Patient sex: M
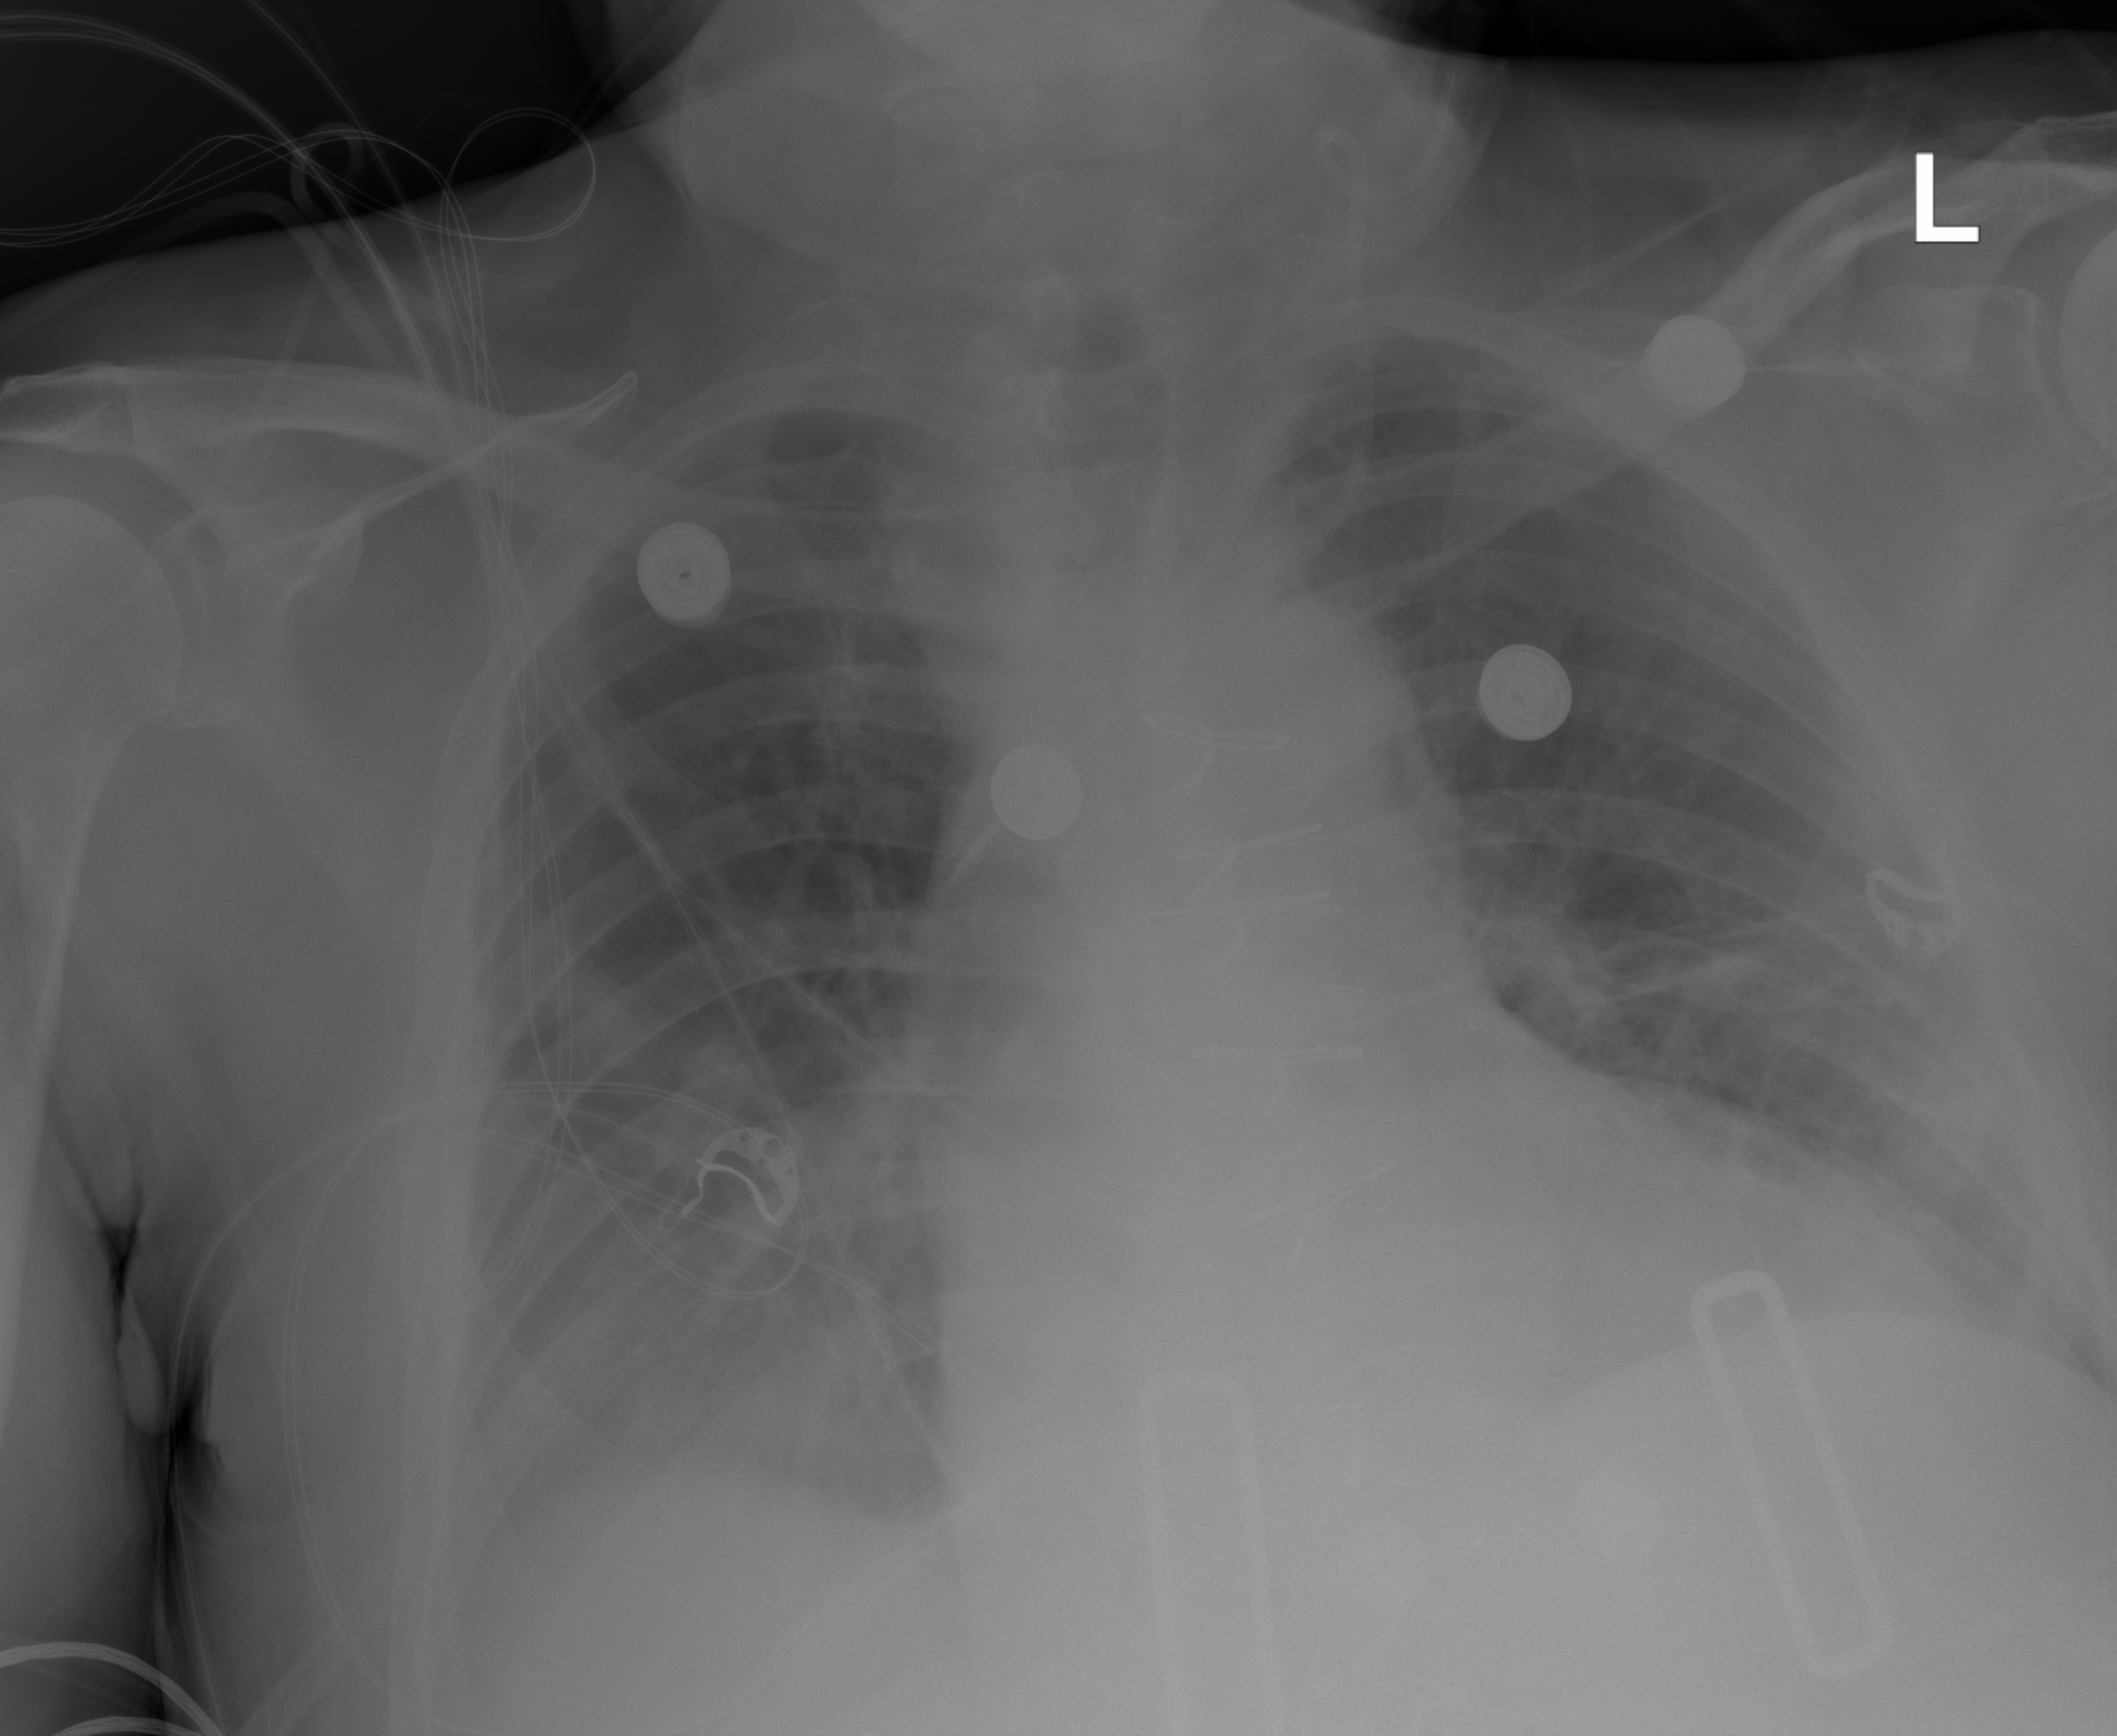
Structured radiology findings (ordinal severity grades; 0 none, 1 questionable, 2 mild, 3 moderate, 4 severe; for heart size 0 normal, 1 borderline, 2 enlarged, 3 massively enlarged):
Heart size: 2
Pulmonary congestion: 0
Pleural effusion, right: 2
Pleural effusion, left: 0
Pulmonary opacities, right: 0
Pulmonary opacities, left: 0
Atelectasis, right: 2
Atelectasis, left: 2